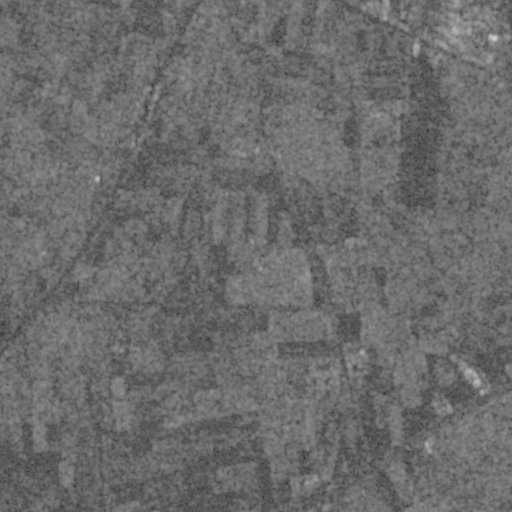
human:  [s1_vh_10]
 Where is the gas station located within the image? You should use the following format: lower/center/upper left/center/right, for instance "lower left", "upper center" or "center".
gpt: The gas station is located in the lower right of the image.
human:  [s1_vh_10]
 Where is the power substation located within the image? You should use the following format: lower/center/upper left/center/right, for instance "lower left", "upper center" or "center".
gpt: The power substation is located in the upper right of the image.
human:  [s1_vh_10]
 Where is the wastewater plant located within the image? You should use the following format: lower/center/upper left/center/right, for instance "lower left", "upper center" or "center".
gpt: The wastewater plant is located in the upper left of the image.
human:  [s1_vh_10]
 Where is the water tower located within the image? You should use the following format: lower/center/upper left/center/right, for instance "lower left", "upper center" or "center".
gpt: The water tower is located in the upper right of the image.
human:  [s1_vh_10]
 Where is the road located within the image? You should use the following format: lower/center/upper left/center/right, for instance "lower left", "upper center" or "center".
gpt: There is no road in the image.

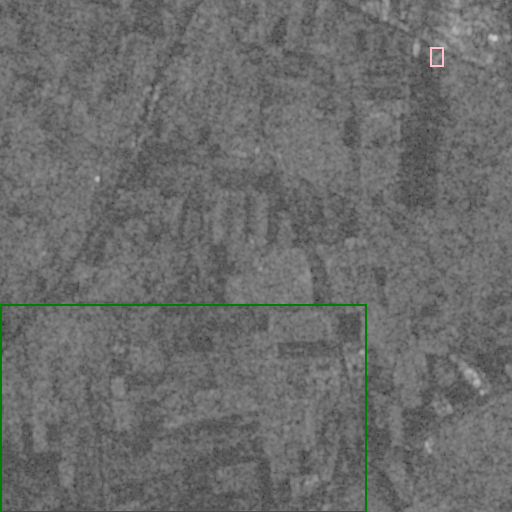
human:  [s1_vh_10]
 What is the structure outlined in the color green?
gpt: The structure outlined in green is a crop field.
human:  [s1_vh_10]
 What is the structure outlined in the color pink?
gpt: The structure outlined in pink is a power substation.
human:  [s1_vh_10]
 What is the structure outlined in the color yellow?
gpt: There is no yellow outline.